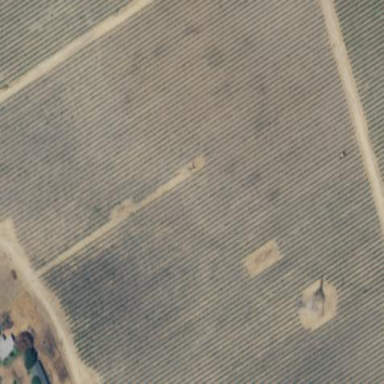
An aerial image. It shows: Vineyard where grapes are grown.